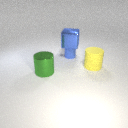
small blue rubber cylinder behind large green metal cylinder